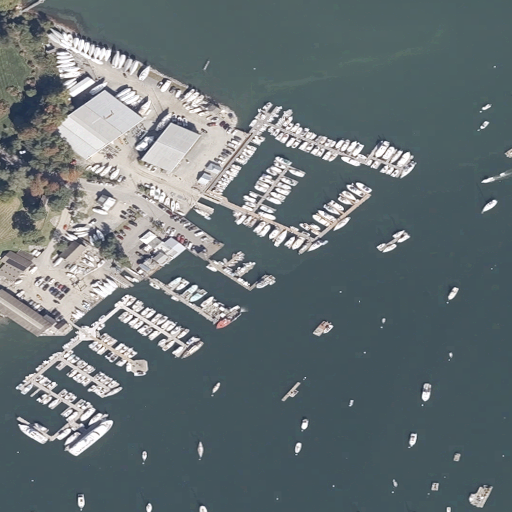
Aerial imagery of cape in Maine named Brewers Point containing open water, high intensity development, barren land, medium intensity development, low intensity development, and open development